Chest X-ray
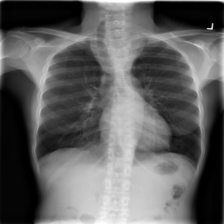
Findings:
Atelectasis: negative
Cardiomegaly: negative
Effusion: negative
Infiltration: negative
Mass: negative
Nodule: negative
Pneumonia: negative
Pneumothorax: negative
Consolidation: negative
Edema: negative
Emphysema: negative
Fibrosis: negative
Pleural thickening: negative
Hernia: negative